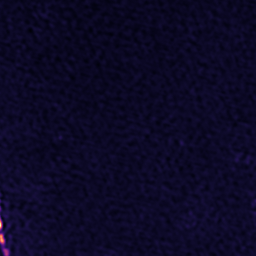
Label: Super-resolution ER image